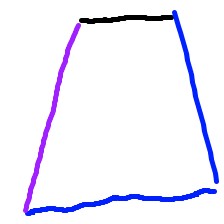
Shape: trapezoid